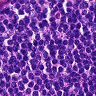
Metastatic tissue present: no